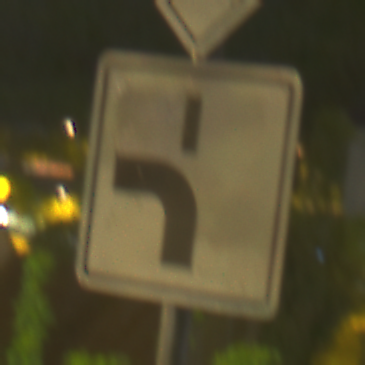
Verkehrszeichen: VerlaufVorfahrtsstrasse5
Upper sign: Vorfahrtsstrasse
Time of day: Night
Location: Outdoor (Urban)
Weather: PartlyCloudy
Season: NotSpecified
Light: Artificial